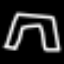
Label: pants